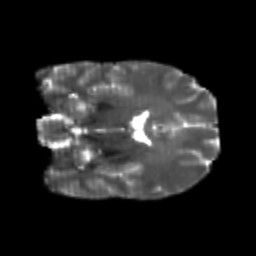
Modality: T2w
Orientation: coronal
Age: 20
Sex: male
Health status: healthy
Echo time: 0.074 s